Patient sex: M
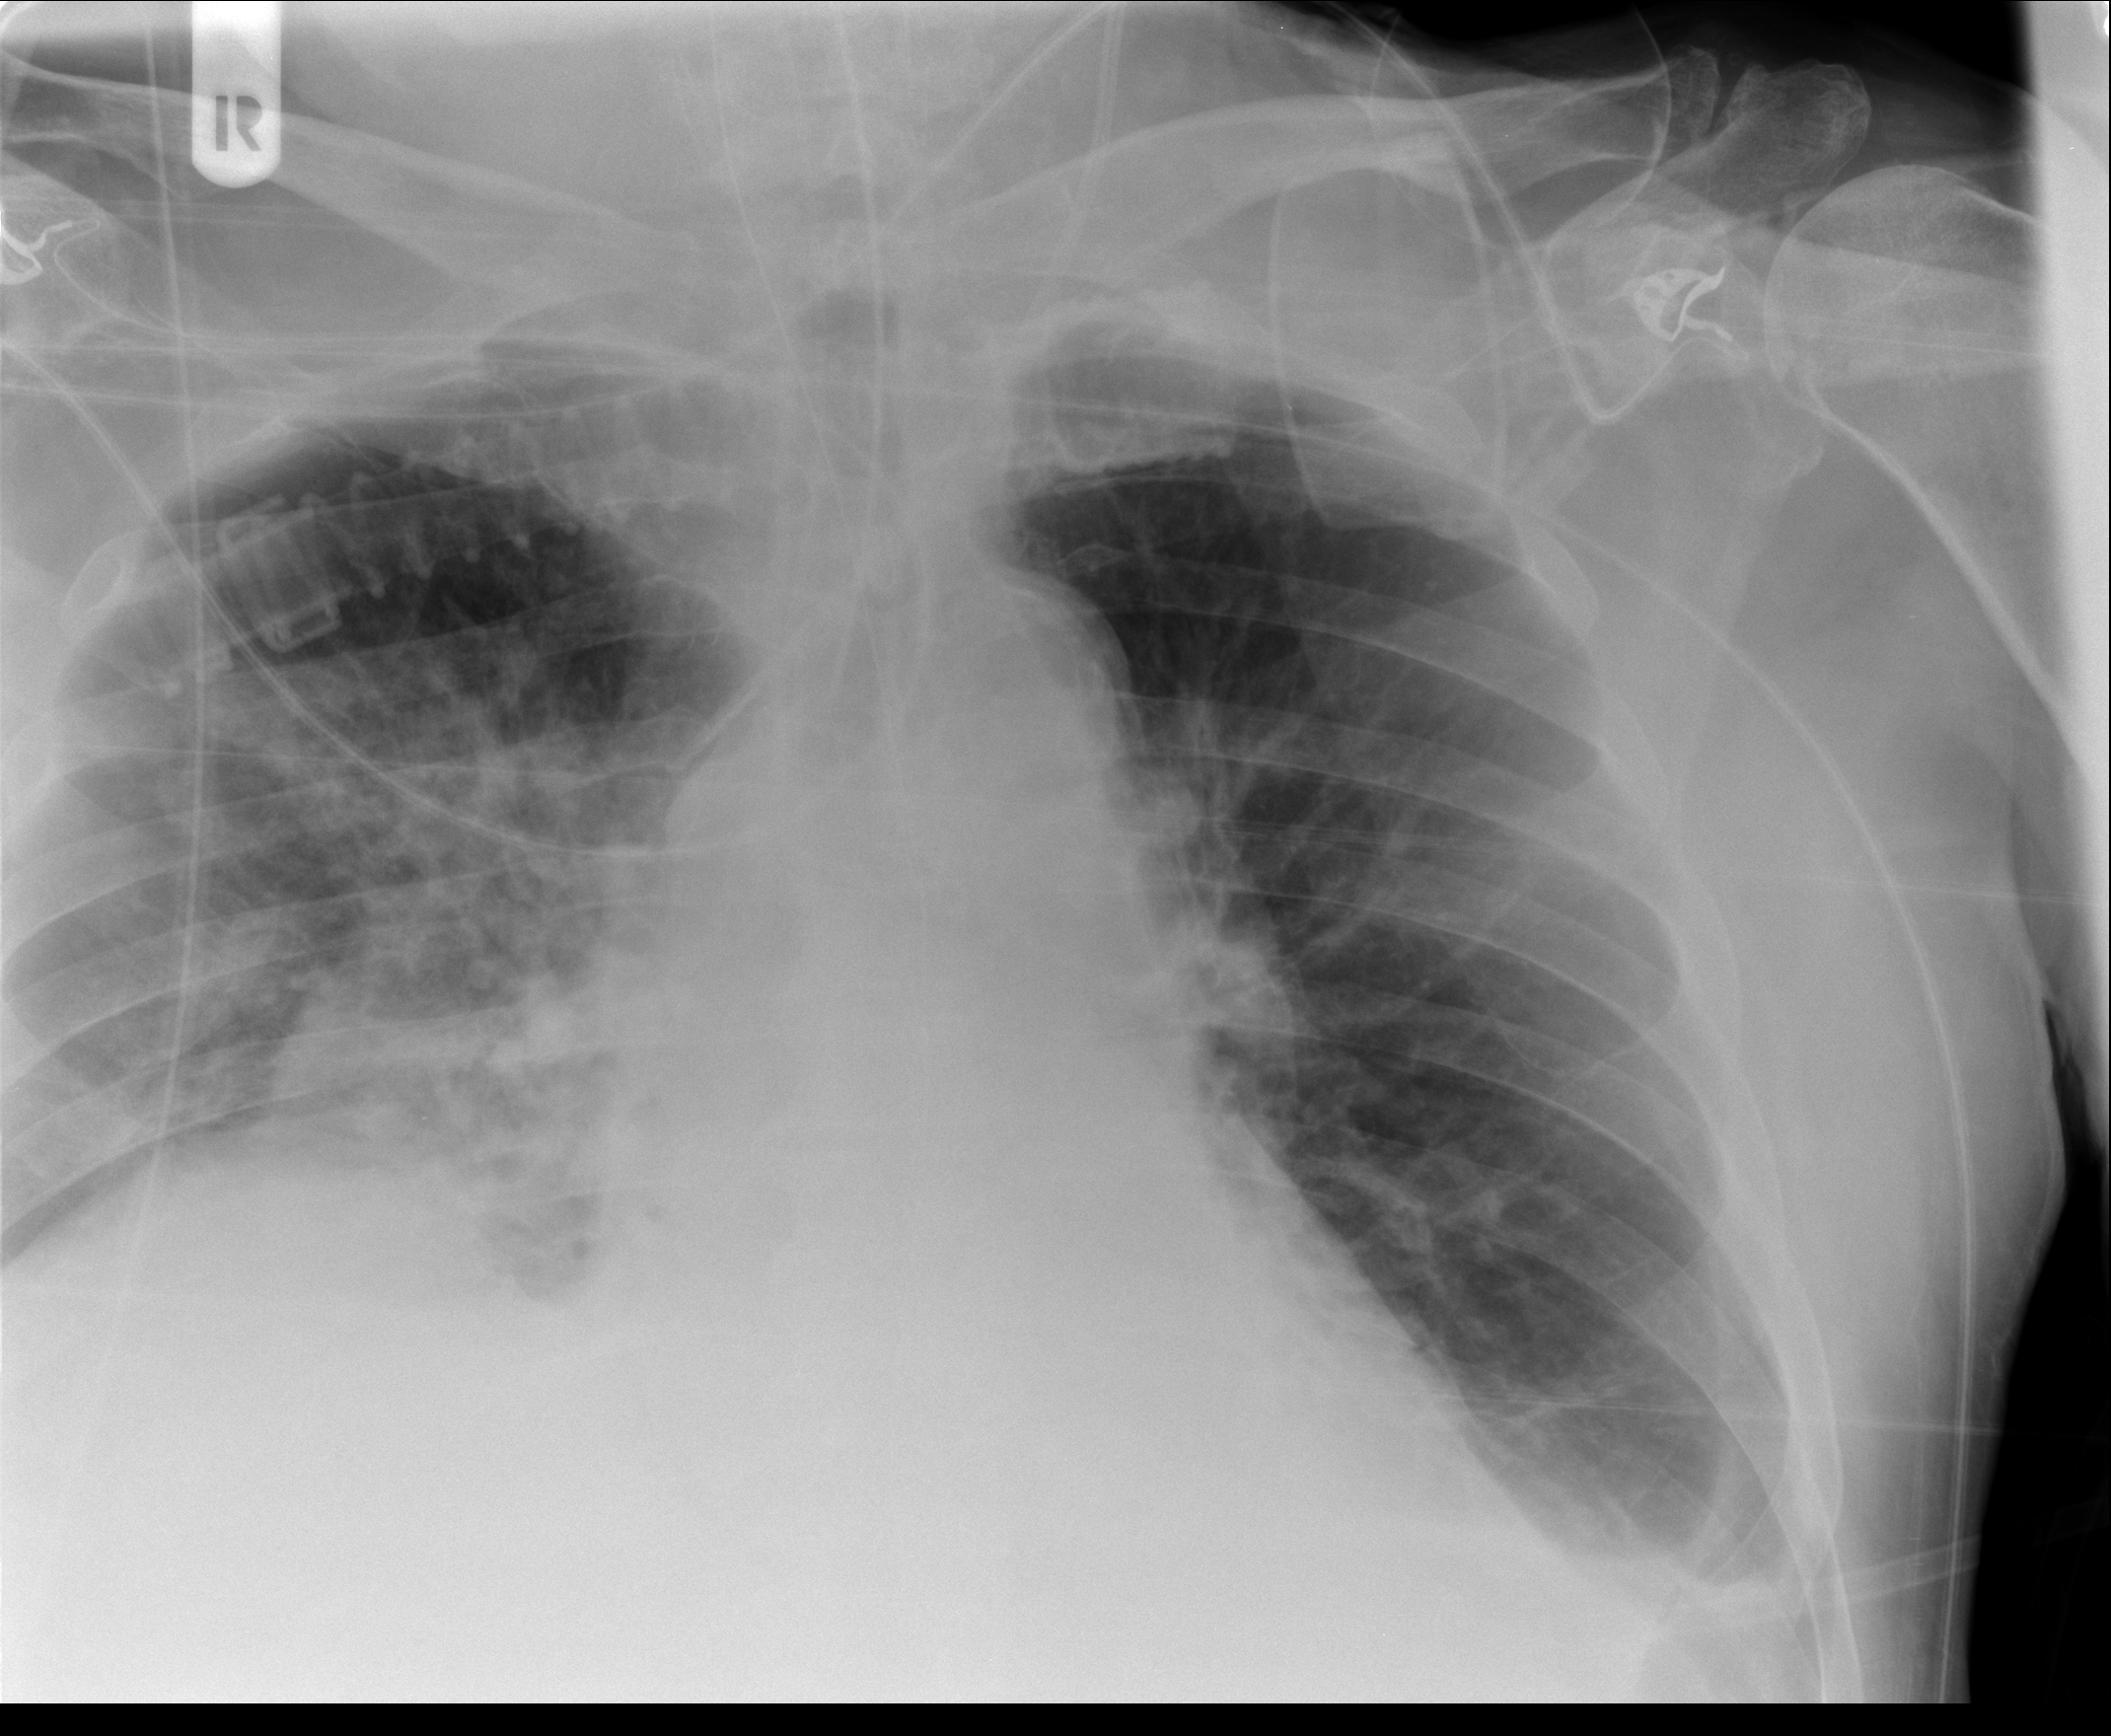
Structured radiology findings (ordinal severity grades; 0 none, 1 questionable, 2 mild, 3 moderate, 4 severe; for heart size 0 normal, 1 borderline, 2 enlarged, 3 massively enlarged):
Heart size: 2
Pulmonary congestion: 2
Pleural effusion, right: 2
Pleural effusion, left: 2
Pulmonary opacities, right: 3
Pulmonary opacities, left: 0
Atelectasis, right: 3
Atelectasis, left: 2